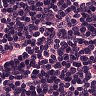
Metastatic tissue present: no